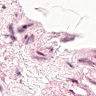
Metastatic tissue present: no